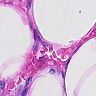
Metastatic tissue present: no